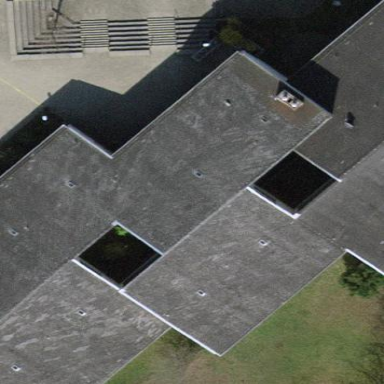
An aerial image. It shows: School building.